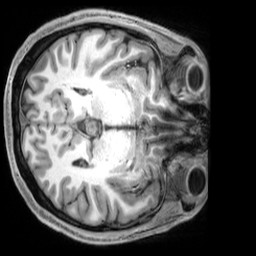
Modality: T1w
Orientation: axial
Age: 31
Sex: male
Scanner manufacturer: siemens
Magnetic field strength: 3 T
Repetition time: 2.3 s
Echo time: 0.00229 s